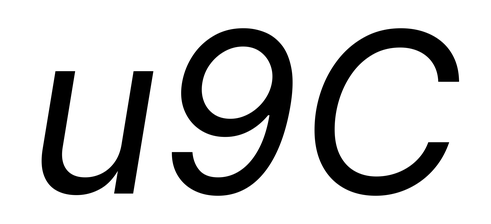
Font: Inter-Italic_Italic